Question: I am struggling to make a html table that copies the layout of the table above.
I am just wondering what techniques to use and to recreate that table
I have tried nested tables and have looked into using div instead to create this but am still having issues, mainly with the way that the lines are presented in this and are not in an obvious layout

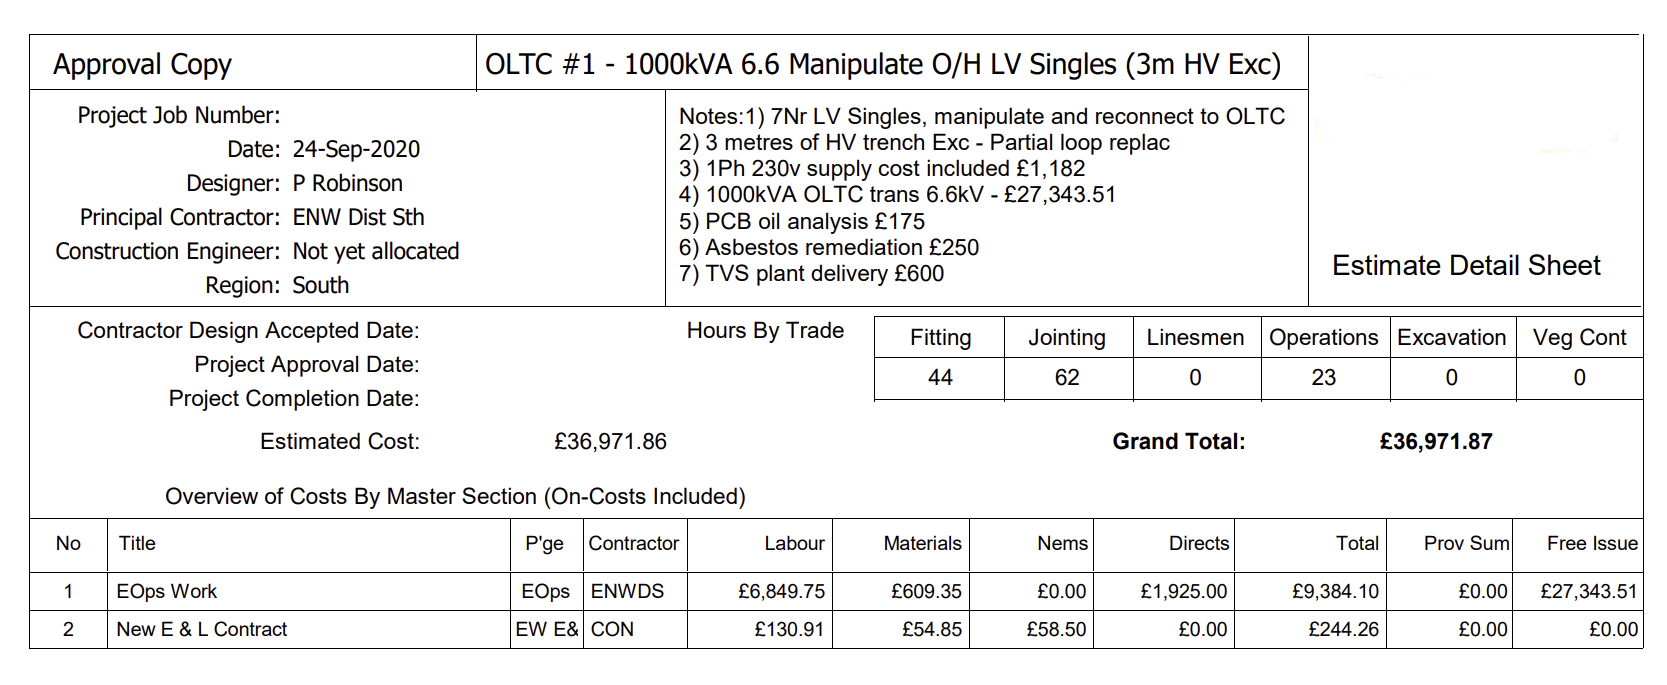
Answer: Here is a cool tool:
<URL>
Here you need to nest a table in the second row
'''
table,
td,
th {
border: 1px solid #595959;
border-collapse: collapse;
}
td,
th {
padding: 3px;
width: 30px;
height: 25px;
}
th {
background: #f0e6cc;
}
.even {
background: #fbf8f0;
}
.odd {
background: #fefcf9;
}
'''
'''
<table>
<tbody>
<tr>
<td colspan="3"></td>
<td colspan="5"></td>
<td colspan="3" rowspan="2"></td>
</tr>
<tr>
<td colspan="3"></td>
<td colspan="5"></td>
</tr>
<tr>
<td colspan="6"></td>
<td colspan="5"></td>
</tr>
<tr>
<td></td>
<td></td>
<td></td>
<td></td>
<td></td>
<td></td>
<td></td>
<td></td>
<td></td>
<td></td>
<td></td>
</tr>
<tr>
<td></td>
<td></td>
<td></td>
<td></td>
<td></td>
<td></td>
<td></td>
<td></td>
<td></td>
<td></td>
<td></td>
</tr>
<tr>
<td></td>
<td></td>
<td></td>
<td></td>
<td></td>
<td></td>
<td></td>
<td></td>
<td></td>
<td></td>
<td></td>
</tr>
</tbody>
</table>
'''
<URL>